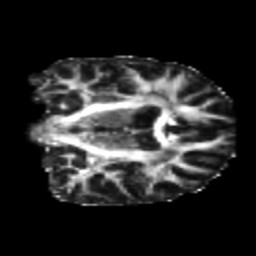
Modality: FA
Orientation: coronal
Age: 22
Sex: male
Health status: healthy
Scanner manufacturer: philips
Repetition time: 7.384 s
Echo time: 0.08599 s